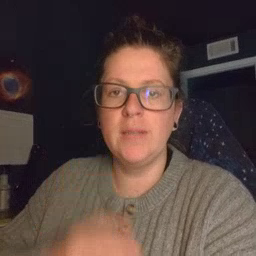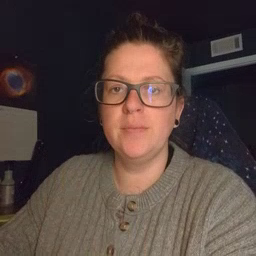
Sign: morning